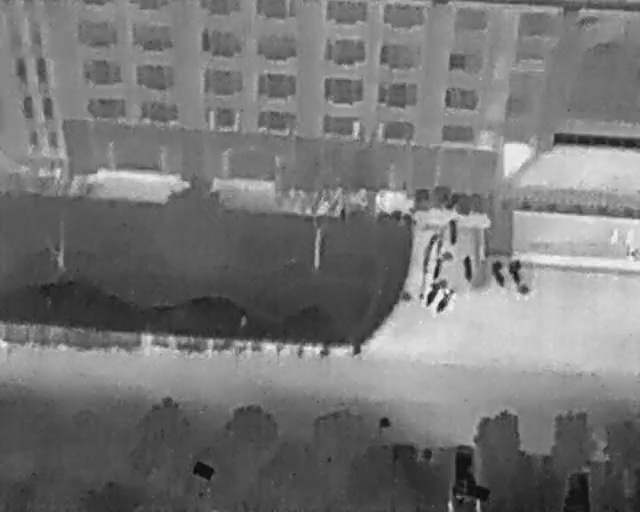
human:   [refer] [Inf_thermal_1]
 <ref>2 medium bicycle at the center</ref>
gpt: <box>[[65, 56, 69, 58, 29], [67, 57, 71, 59, 34]]</box>

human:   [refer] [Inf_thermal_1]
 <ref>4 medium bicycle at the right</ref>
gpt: <box>[[68, 44, 73, 46, 176], [70, 51, 75, 53, 176], [75, 51, 80, 54, 168], [78, 51, 82, 54, 168]]</box>